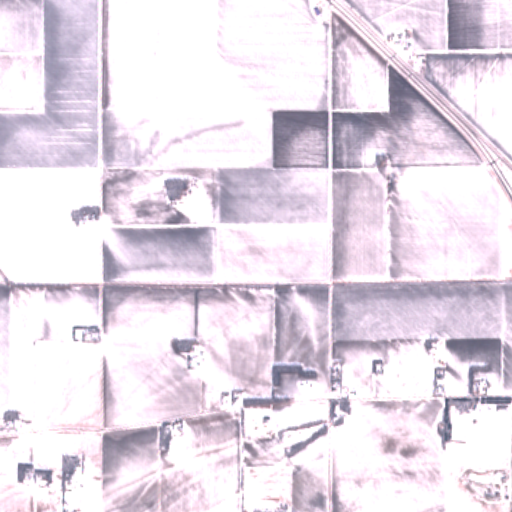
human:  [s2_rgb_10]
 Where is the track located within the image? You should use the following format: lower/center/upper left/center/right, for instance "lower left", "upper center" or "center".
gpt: There is no track in the image.